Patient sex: M
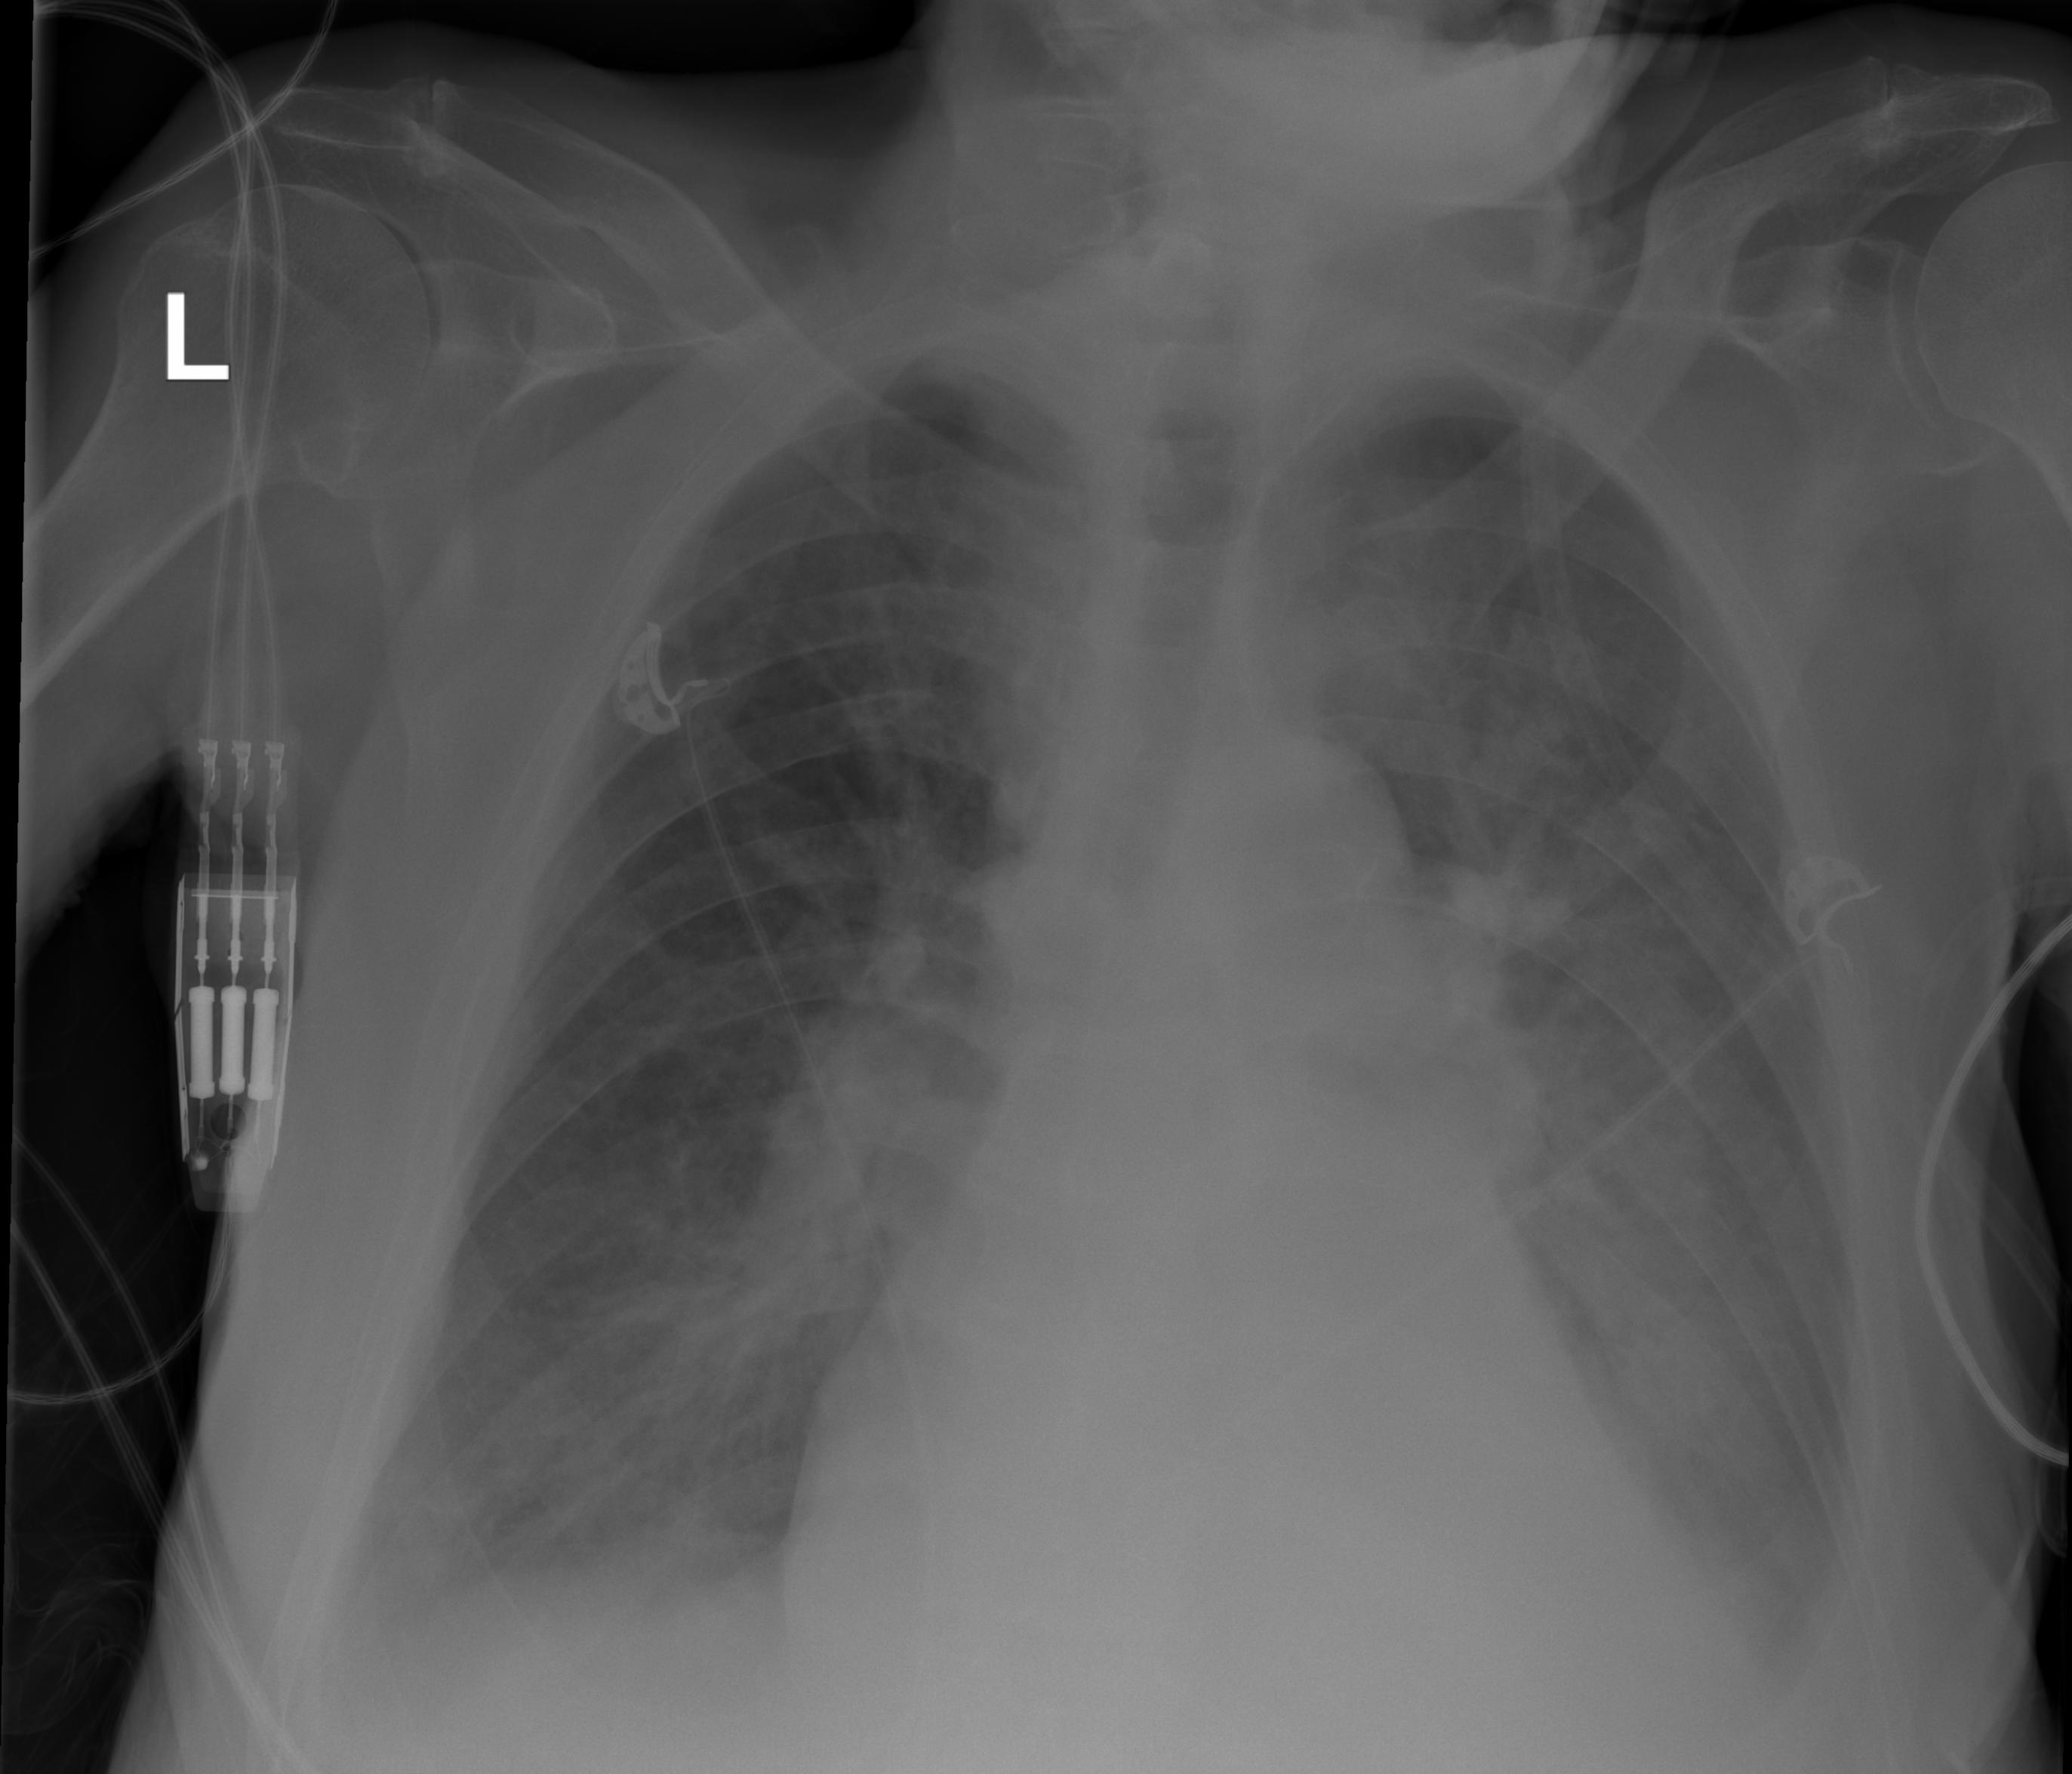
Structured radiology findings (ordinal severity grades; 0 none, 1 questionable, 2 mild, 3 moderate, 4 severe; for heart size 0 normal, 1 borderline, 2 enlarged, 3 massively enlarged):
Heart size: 2
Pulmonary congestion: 2
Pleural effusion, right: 2
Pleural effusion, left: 2
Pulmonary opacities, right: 2
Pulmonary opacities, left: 2
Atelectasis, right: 2
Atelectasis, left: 3